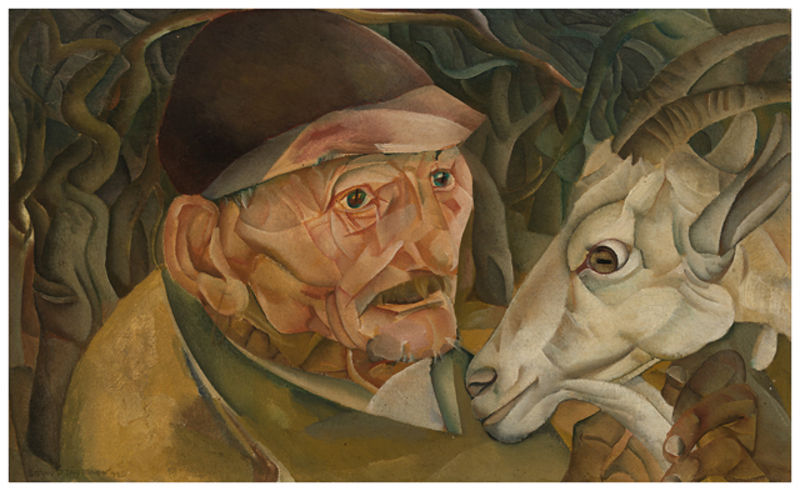
Titel: An Old Man with a Goat, An Old Man with a Goat
Künstler: Boris Grigor'ev
Standort: Amherst (Massachusetts, USA)
Institution: Mead Art Museum, Amherst College
Schlagwörter: baum, mann, kubismus, pferd, hat, oil, white, green, grey, hair, modern, nose, old, painting, yellow, brown, perspective, hand, wood, man, tree, ear, trees, eyes, grüntöne, forest, cubist, chin, coat, mouth, animals, bird, beard, old man, ziege, jacket, blue eyes, abstract, human, ears, animal, eye, bush, farmer, branches, finger, fingers, lip, lips, horn, horns, cubism, antelope, goat, ram, sheep, branch, poor, pet, angle, mustache, vines, moustache, woods, poo, thorns, ugly, donkey, beards, blind, billy goat, tress, friendship, 20th century, hang, nails, acrylic, marc chagall, green eyes, tangle, twigs, relationship, thorn, fisherman, bramble, brambles, petting, sheppard, relationshi, recent, lis, blu eyes